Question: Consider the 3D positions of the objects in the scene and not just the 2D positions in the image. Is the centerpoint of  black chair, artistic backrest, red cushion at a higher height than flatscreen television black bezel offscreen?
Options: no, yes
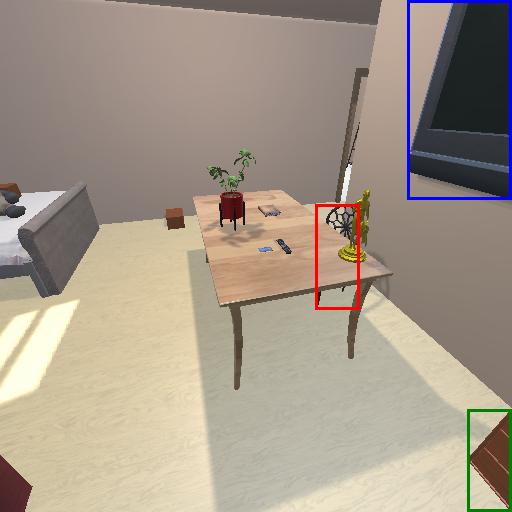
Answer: no